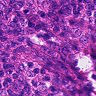
Metastatic tissue present: no